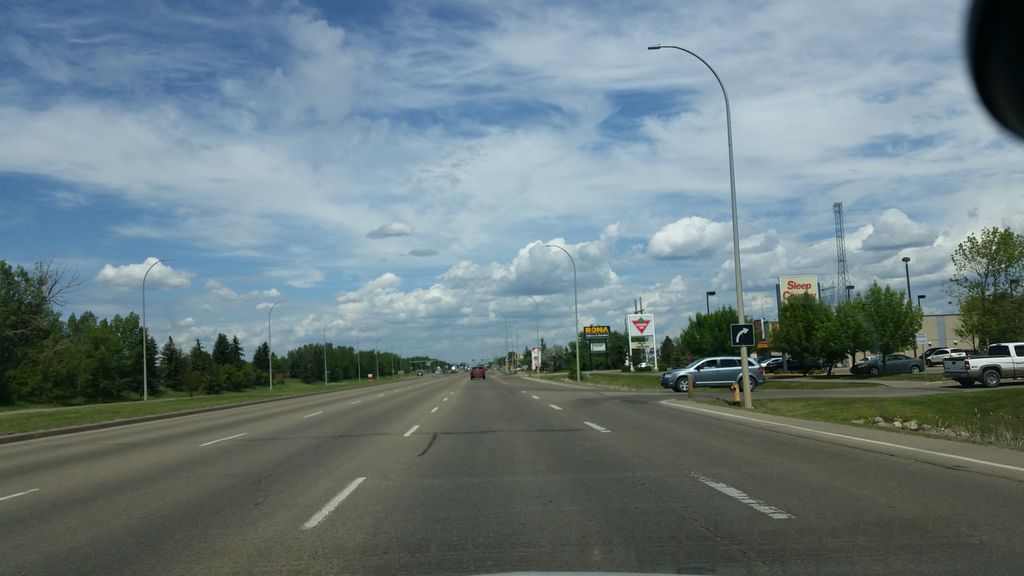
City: edmonton